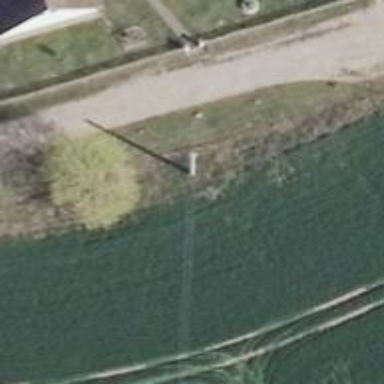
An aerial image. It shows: Power pole.